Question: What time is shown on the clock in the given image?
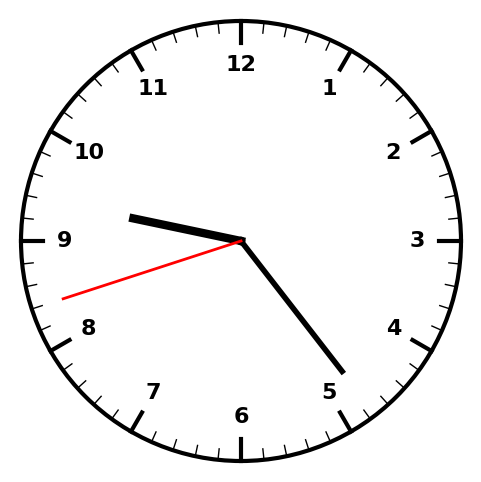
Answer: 09:23:42